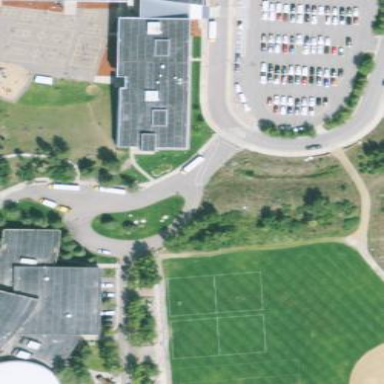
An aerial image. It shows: School building.